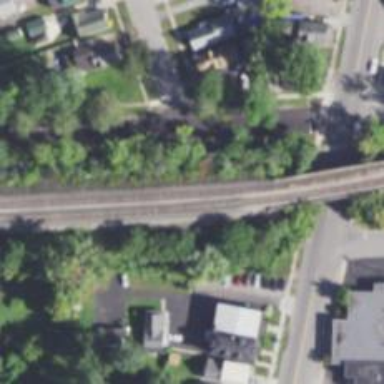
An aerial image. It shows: Railway line on embankment.